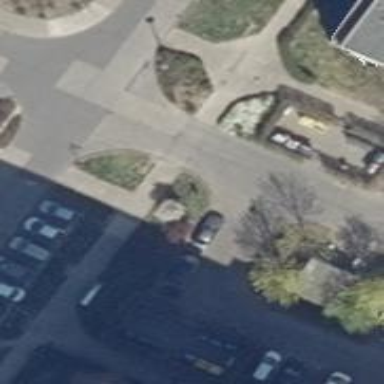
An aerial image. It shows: Concrete footway.